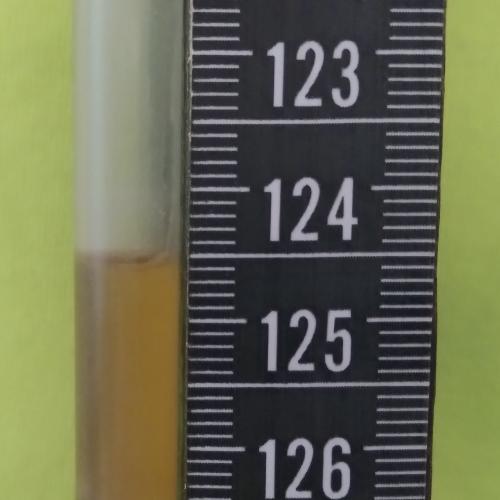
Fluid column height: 124.5 cm